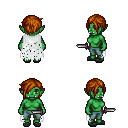
a pixel art fantasy rpg character, female body template, orc, green skin, white tattered cape, teal pants, brunette pixie cut hairstyle, gray slippers, dagger, four views (front, back, left, right), 2x2 character sprite sheet, small pixel art, hard edges, no anti-aliasing